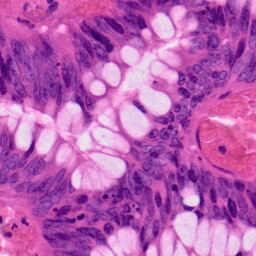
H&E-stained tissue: Colon